Interaction volume radius: 5 \u00c5
Interaction volume height: 10 \u00c5
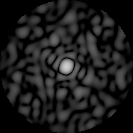
Disorder parameter: 0.8165